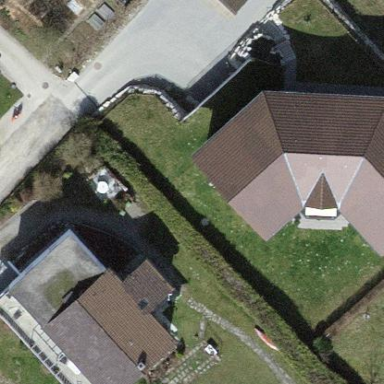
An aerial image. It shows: Gabled roof house.